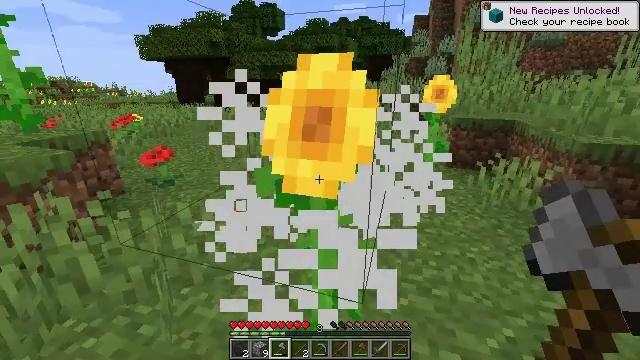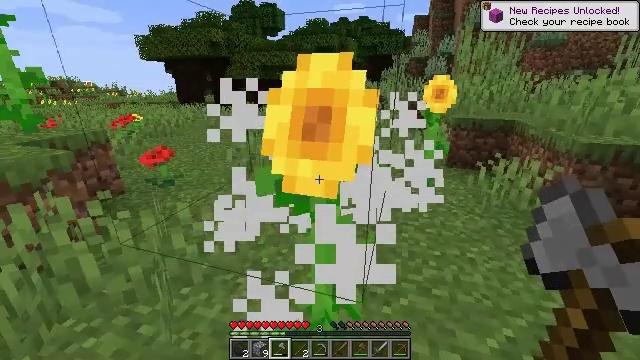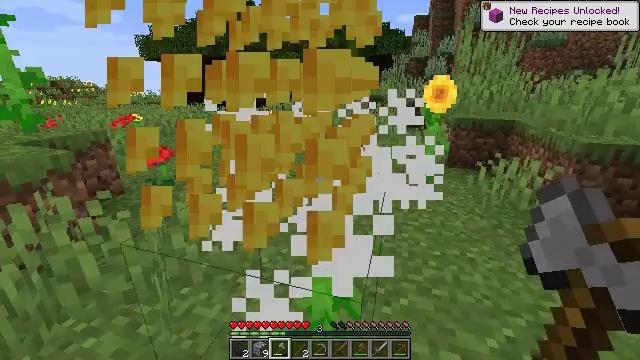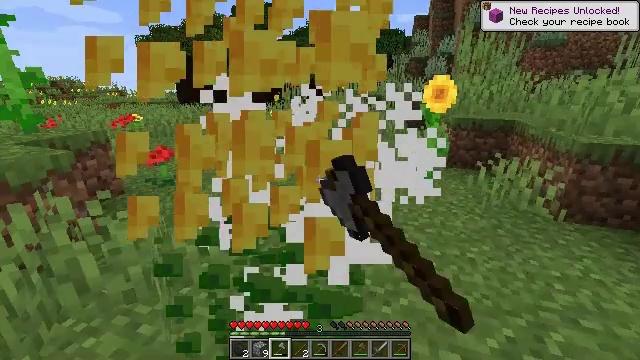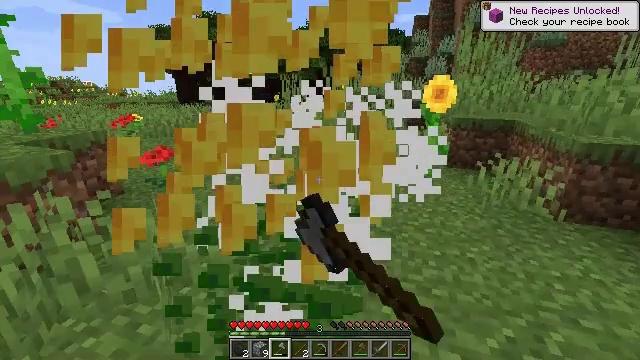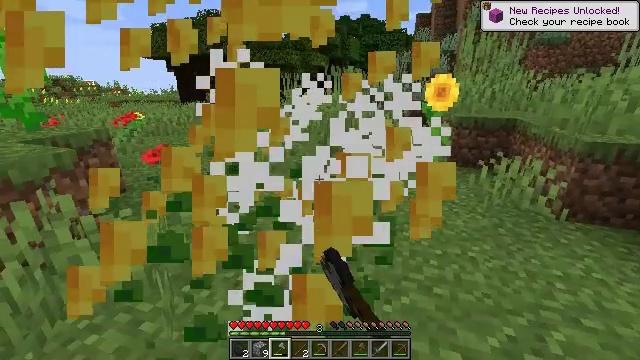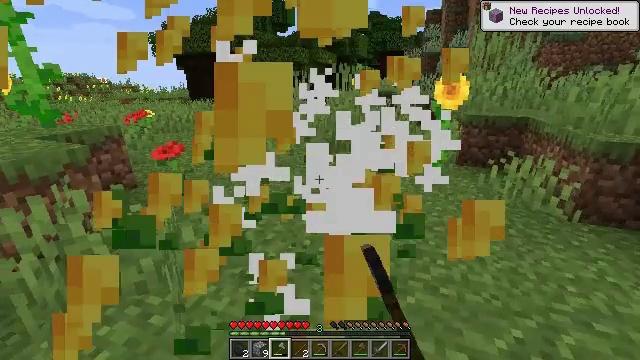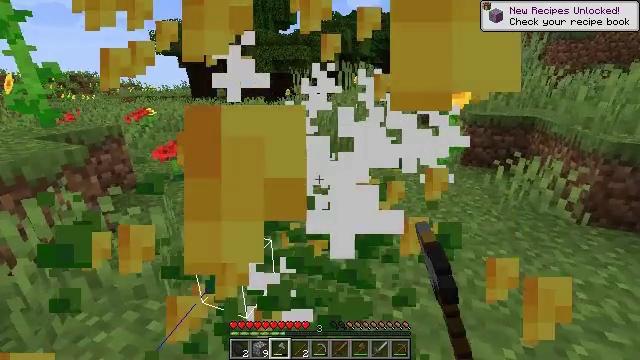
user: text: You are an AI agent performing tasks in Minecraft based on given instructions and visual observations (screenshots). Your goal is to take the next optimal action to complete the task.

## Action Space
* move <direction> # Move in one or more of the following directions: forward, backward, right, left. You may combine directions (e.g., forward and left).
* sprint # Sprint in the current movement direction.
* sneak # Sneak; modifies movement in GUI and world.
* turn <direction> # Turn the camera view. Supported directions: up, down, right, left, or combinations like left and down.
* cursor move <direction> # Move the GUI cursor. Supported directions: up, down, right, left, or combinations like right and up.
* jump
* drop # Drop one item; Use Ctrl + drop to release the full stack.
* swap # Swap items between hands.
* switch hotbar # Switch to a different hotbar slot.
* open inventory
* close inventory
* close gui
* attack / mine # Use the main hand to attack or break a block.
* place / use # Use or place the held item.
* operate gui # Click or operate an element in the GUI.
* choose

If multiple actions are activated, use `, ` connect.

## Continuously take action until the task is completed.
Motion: motion action
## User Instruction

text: Mine the sunflower from the ground.
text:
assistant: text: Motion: no_op
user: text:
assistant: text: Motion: attack / mine
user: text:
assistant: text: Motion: attack / mine
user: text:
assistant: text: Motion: attack / mine
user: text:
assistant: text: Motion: no_op
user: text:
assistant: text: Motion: turn left
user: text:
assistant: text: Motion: move forward
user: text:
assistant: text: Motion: no_op